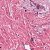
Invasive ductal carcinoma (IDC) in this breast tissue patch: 0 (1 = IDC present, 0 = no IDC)